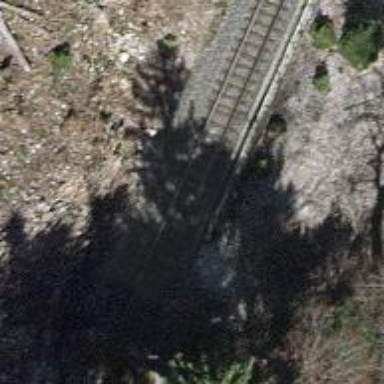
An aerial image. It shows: Narrow-gauge railway track with 1 electrified contact line.